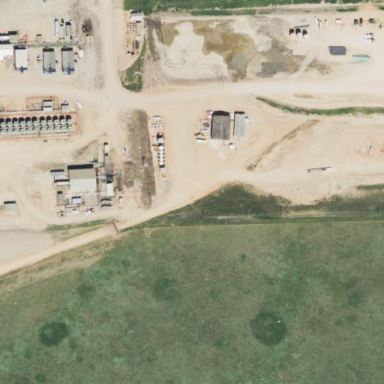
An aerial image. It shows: Industrial area dedicated to oil production or processing.